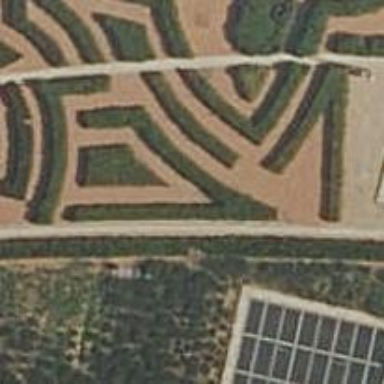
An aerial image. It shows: Hedge acting as barrier.